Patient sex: M
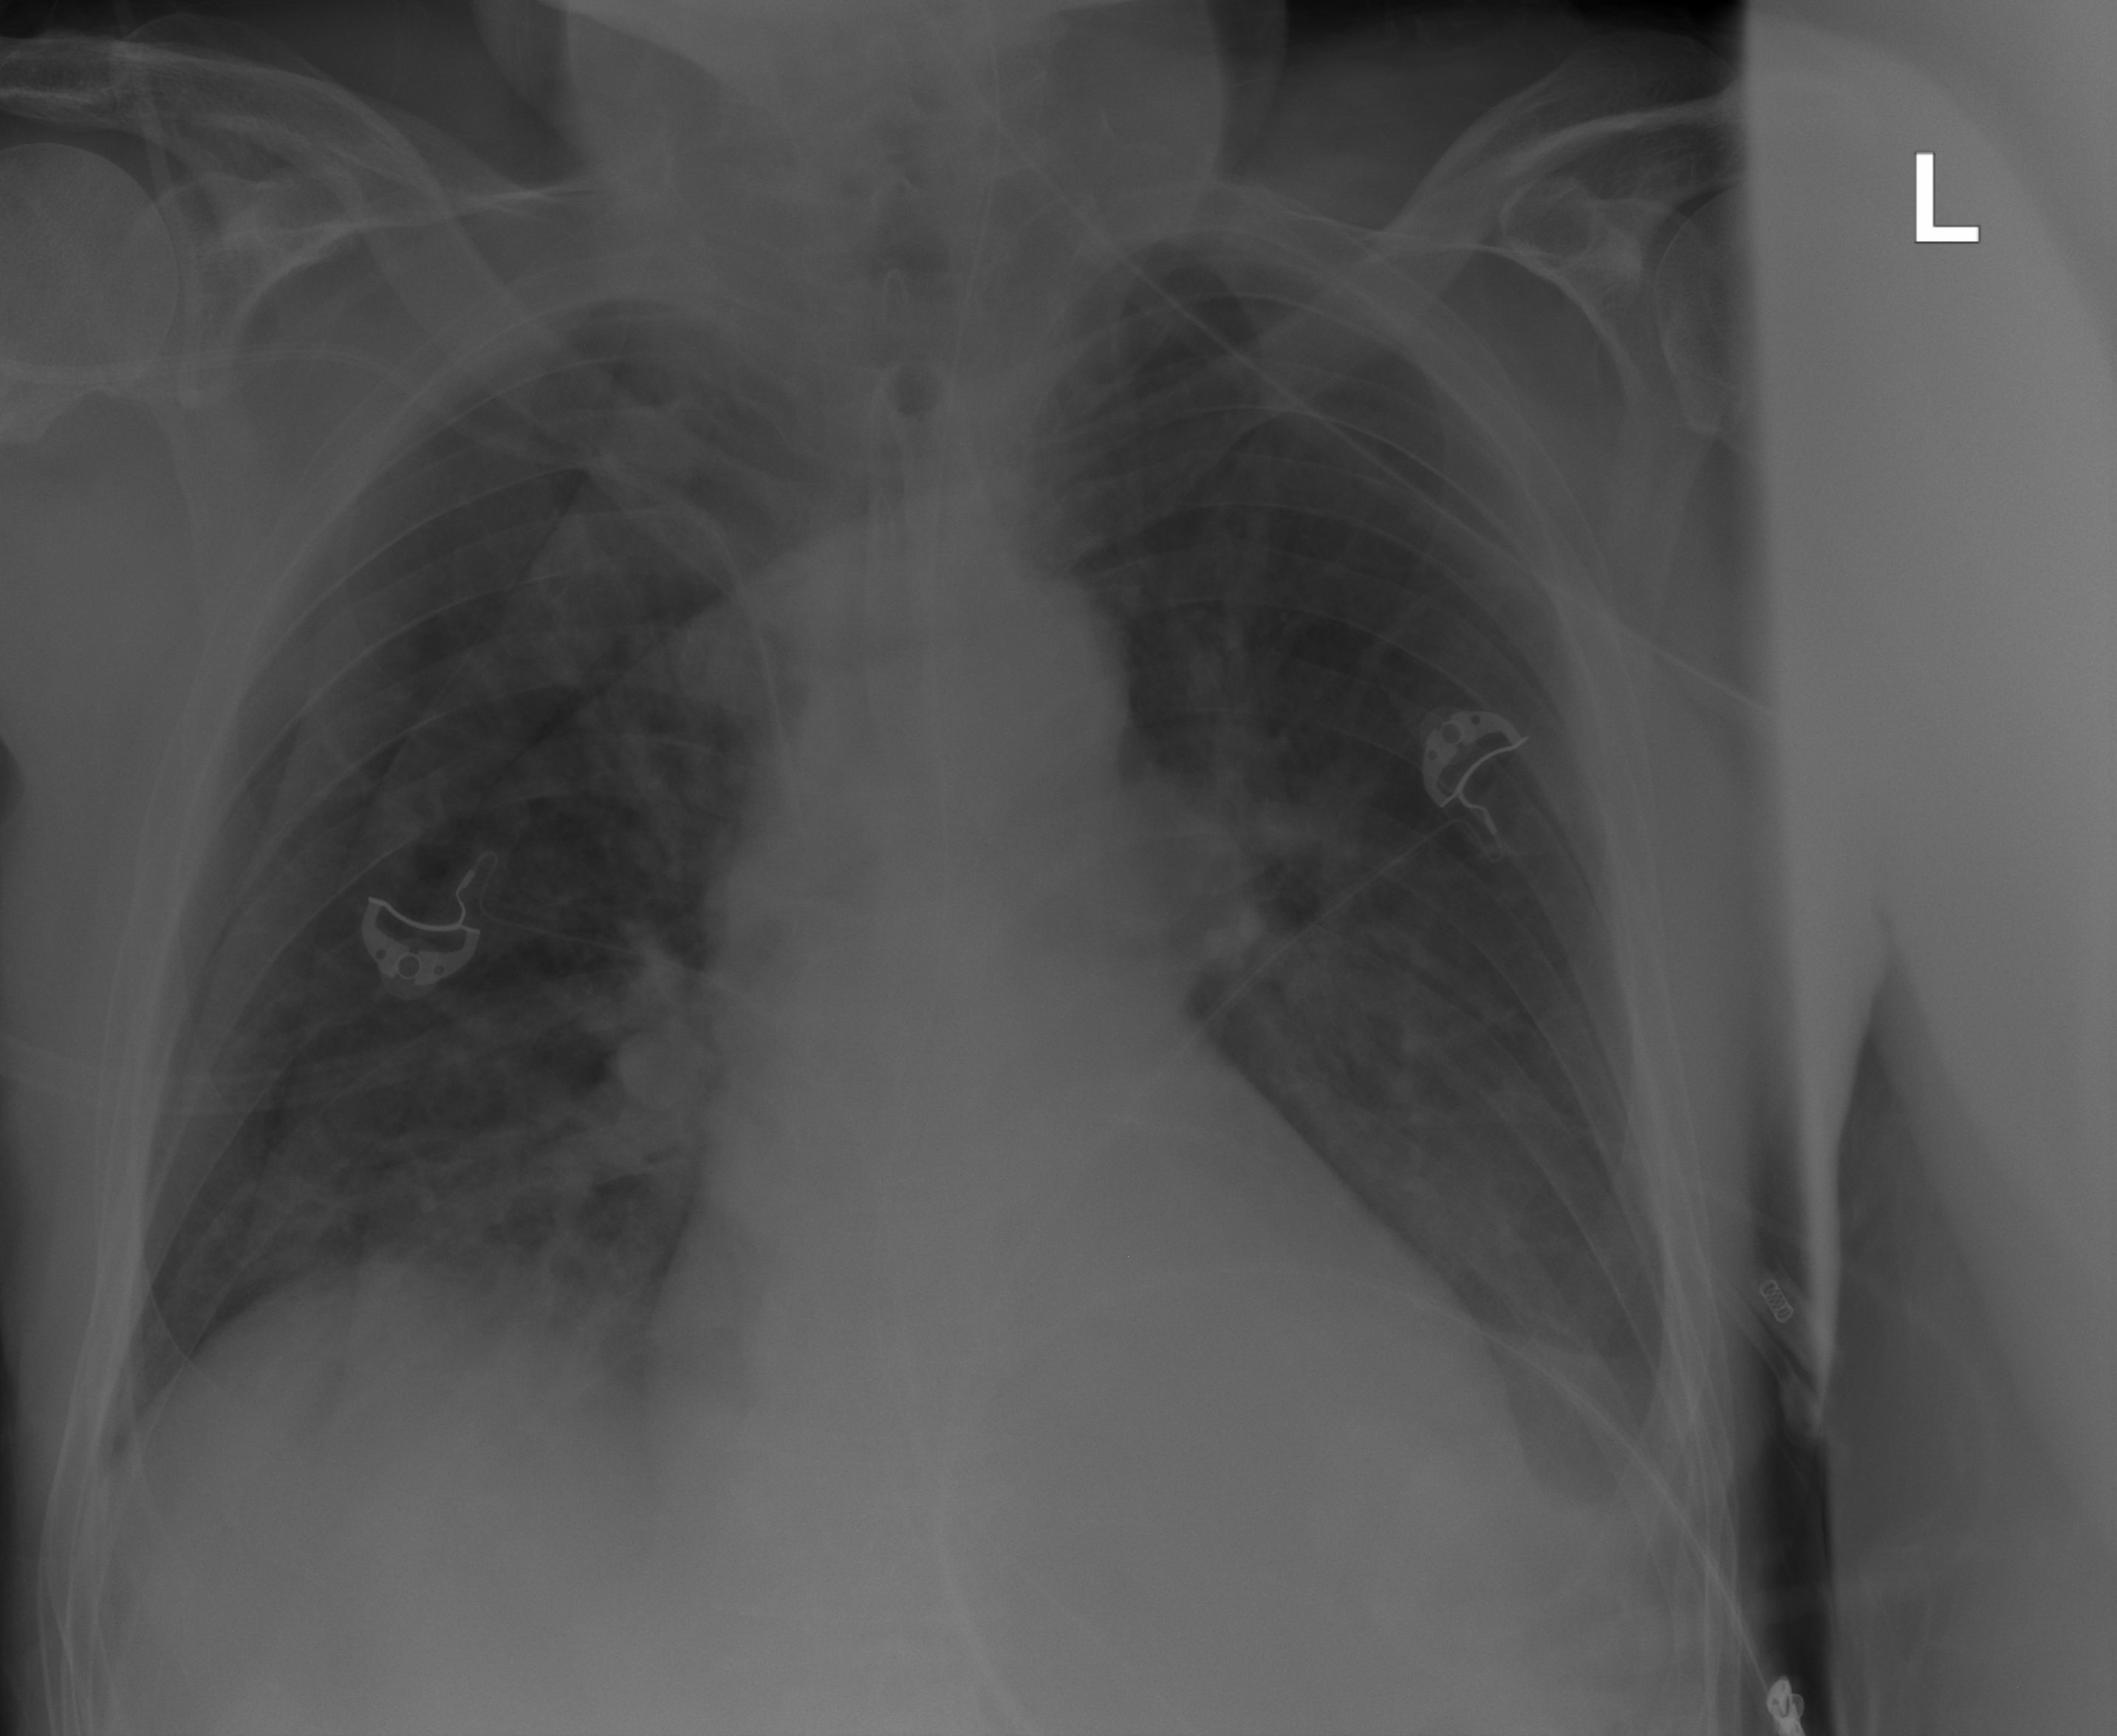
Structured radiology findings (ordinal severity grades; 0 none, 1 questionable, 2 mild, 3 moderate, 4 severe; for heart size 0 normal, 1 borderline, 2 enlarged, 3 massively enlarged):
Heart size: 0
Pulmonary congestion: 0
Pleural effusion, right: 0
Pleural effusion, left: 2
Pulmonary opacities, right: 0
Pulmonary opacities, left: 0
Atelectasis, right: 0
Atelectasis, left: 0